Field crop: tomato
Growth stage: 2
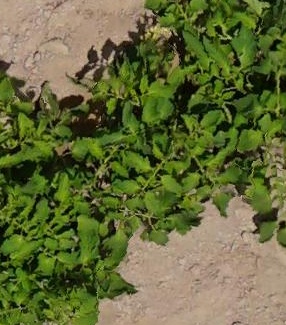
Species: tomato